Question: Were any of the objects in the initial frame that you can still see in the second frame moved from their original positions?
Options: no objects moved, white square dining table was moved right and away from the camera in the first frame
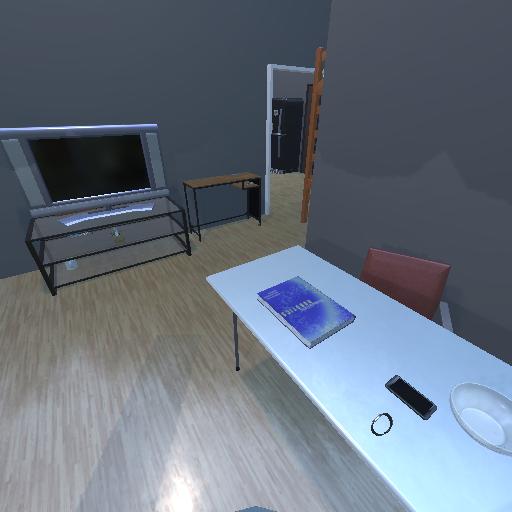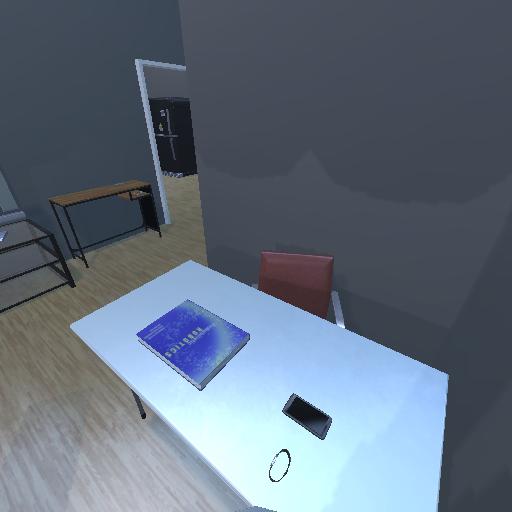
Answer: no objects moved